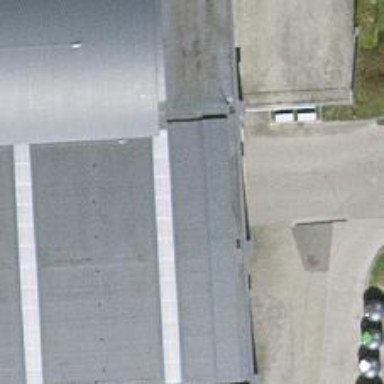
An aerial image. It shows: Parking entrance with concrete surface.